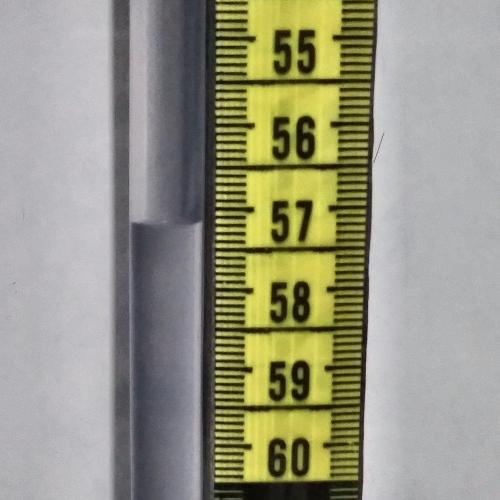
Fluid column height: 57.2 cm